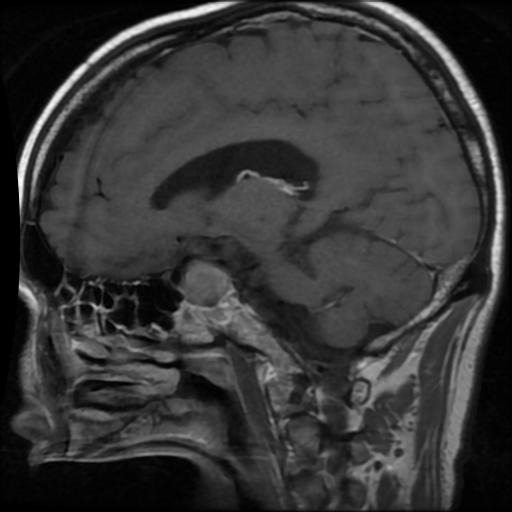
Label: pituitary